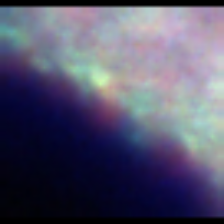
Taxon: Unknown_detritus
Group: Unknown